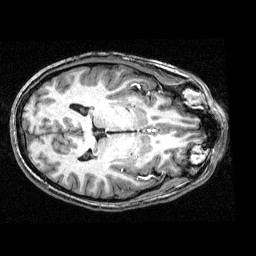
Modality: T1w
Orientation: axial